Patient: sex M, age 80
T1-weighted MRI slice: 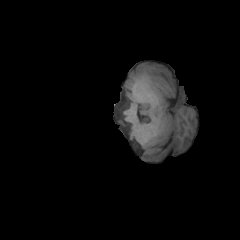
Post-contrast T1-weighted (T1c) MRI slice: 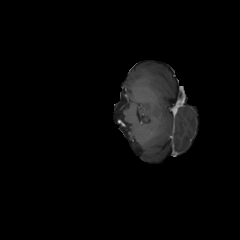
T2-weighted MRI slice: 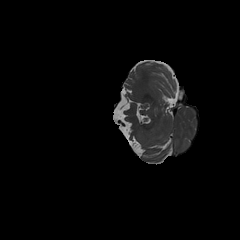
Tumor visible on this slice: no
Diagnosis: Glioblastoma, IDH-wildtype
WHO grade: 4